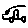
Label: car